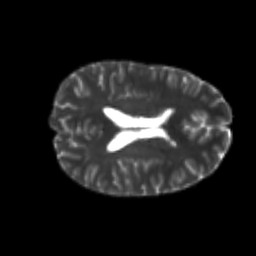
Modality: T2w
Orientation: axial
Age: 20
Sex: female
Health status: healthy
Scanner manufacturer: philips
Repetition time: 7.391 s
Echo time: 0.08599 s